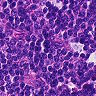
Metastatic tissue present: no